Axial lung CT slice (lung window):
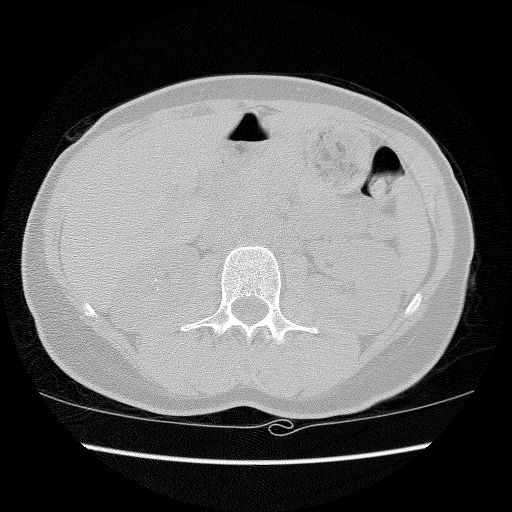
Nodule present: no